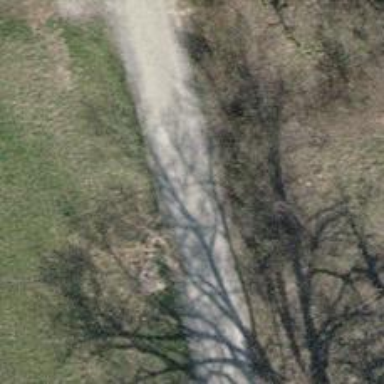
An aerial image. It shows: Track with compacted grade2 surface.